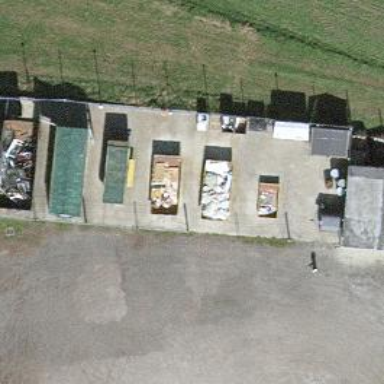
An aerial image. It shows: Recycling center with scrap metal recycling facilities.